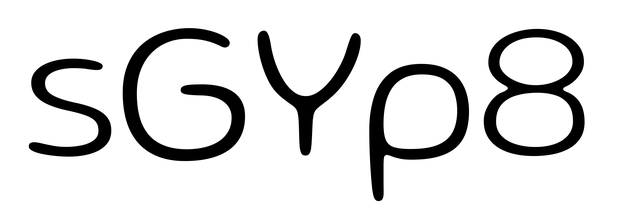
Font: Gluten_ExtraLight